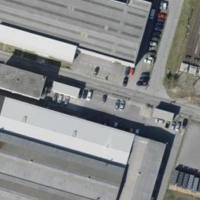
EUNIS habitat code: 54
Species observed at this site:
Cardamine heptaphylla